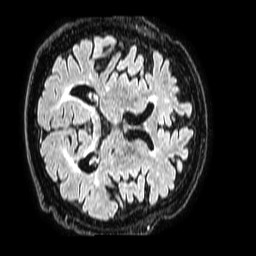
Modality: FLAIR
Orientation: axial
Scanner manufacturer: philips
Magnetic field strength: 1.5 T
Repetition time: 4.8 s
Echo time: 0.3 s